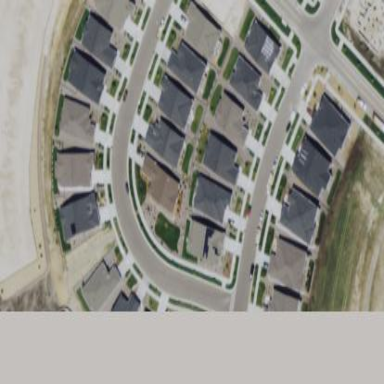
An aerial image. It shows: Residential area consisting of single-family homes.